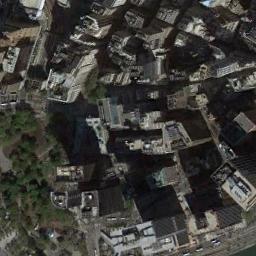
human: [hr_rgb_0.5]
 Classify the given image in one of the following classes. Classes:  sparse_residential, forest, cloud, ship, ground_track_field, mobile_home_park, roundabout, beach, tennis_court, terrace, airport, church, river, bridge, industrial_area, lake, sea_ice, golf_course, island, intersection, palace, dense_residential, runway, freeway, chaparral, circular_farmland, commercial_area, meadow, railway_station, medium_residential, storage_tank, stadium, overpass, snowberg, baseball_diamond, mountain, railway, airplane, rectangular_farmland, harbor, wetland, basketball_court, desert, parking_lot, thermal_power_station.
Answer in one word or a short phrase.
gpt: commercial_area